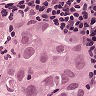
Metastatic tissue present: yes